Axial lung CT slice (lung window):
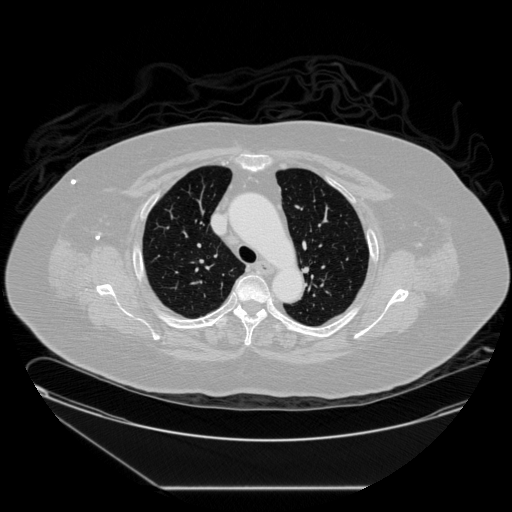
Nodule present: no